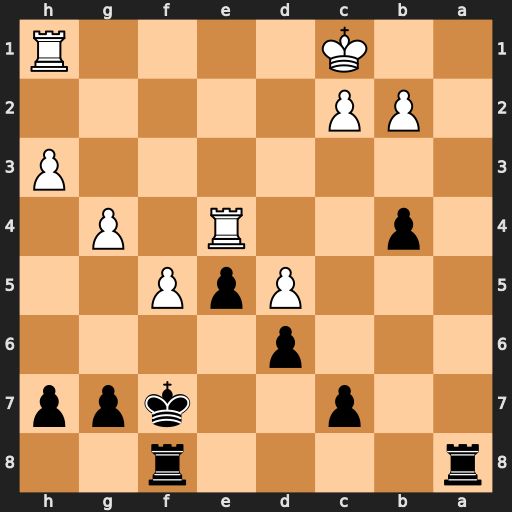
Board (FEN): r4r2/2p2kpp/3p4/3PpP2/1p2R1P1/7P/1PP5/2K4R
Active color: b
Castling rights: -
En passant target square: -
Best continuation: Ra1+ Kd2 Rxh1